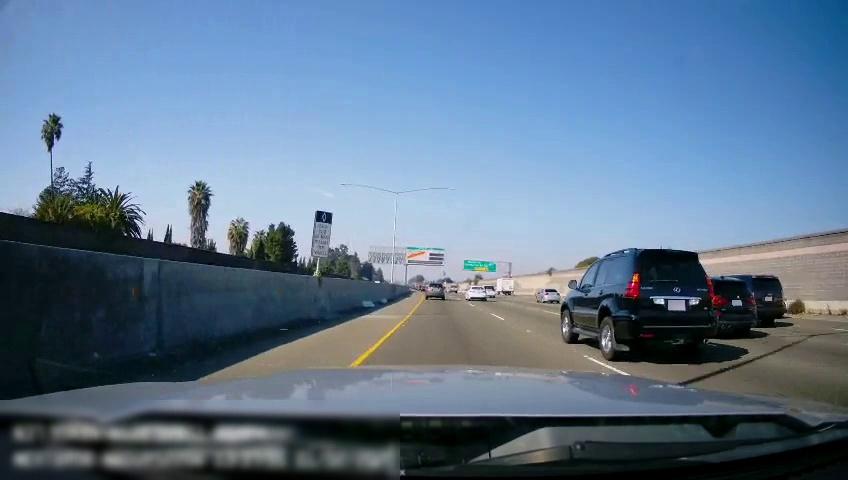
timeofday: Day
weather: Sunny
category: Drivable Space
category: Vehicles | SUV
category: Vehicles | SUV
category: Vehicles | Car
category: Vehicles | SUV
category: Vehicles | Truck
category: Vehicles | Car
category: Vehicles | Car
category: Vehicles | Car
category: Vehicles | SUV
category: Lanes | Current Lane
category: Lanes | Alternate Lane
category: Lanes | Alternate Lane
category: Lanes | Alternate Lane
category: Lanes | Current Lane
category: Traffic | Signs
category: Traffic | Signs
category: Traffic | Signs